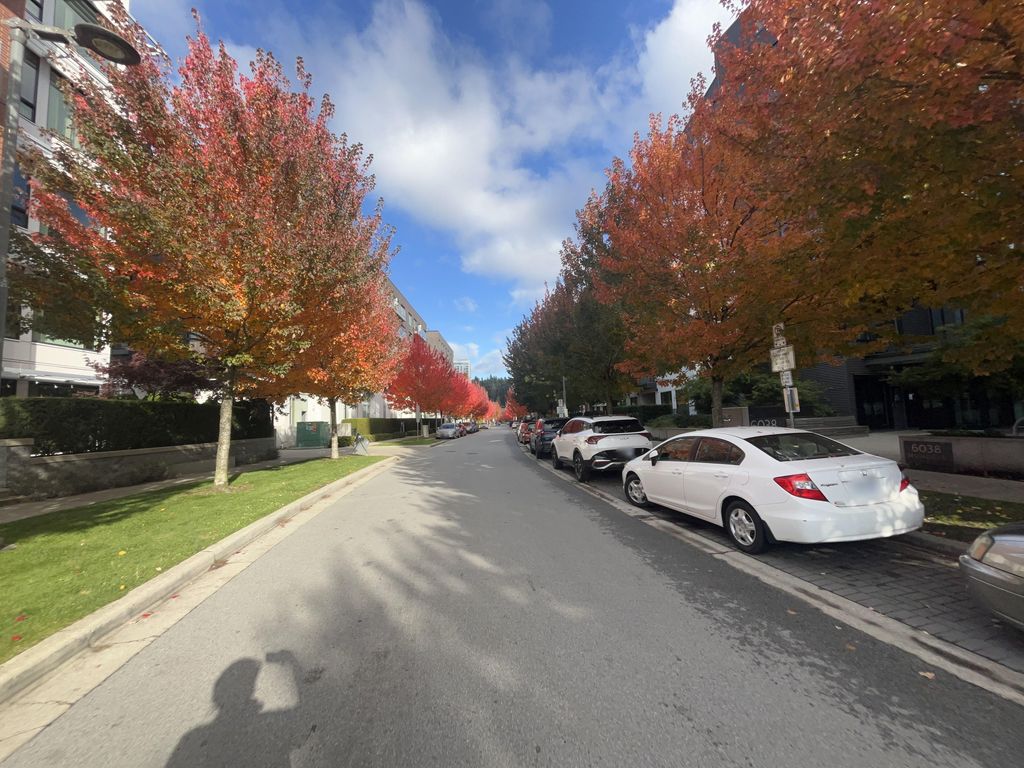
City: vancouver